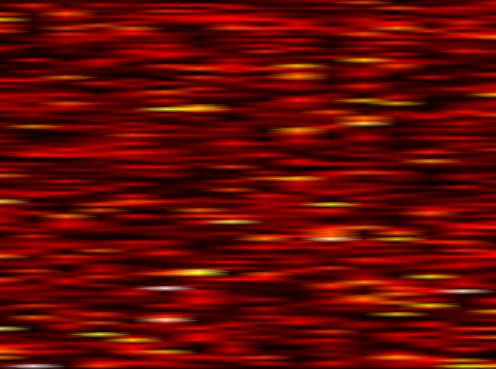
Label: FOFDM